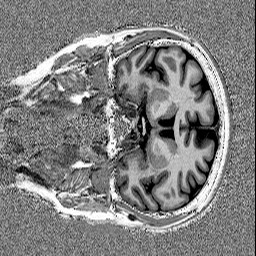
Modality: UNIT1
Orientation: coronal
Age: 62
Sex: female
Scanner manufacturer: siemens
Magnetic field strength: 3 T
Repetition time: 5 s
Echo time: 0.00298 s